Field crop: tomato
Growth stage: 1
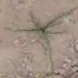
Species: cyperus